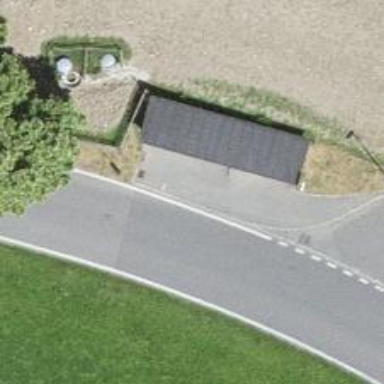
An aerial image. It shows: Bus stop with sheltered platform for public transport.